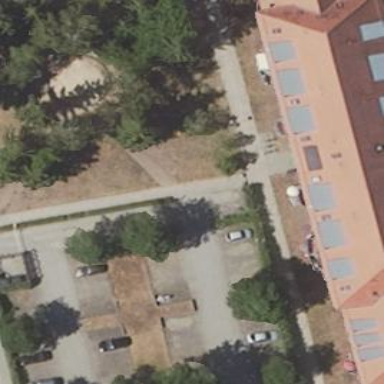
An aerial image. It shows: Parking area with surface.